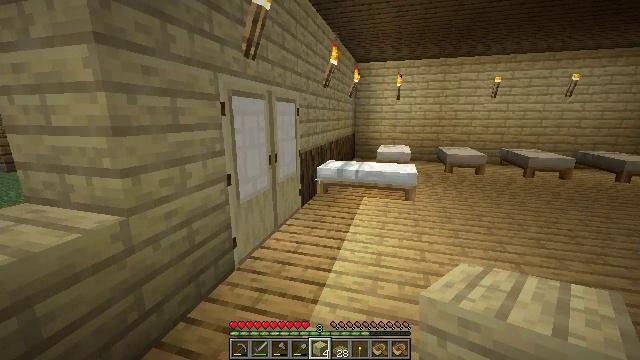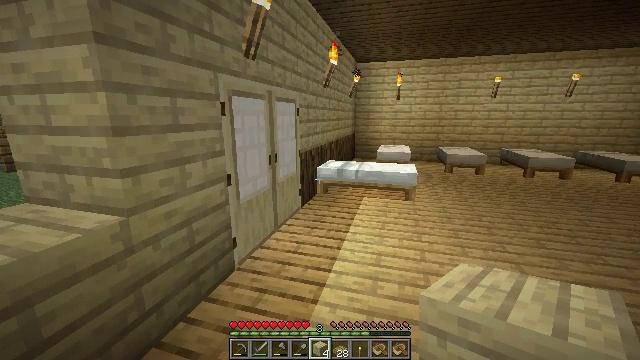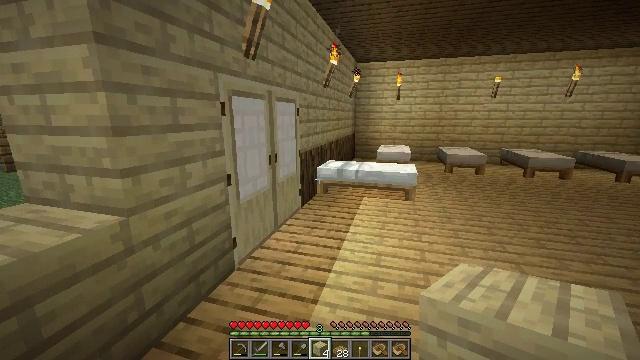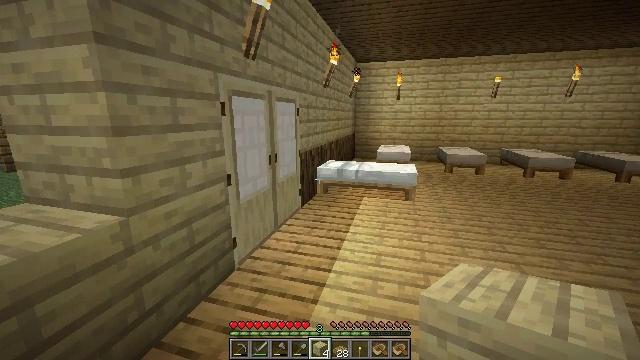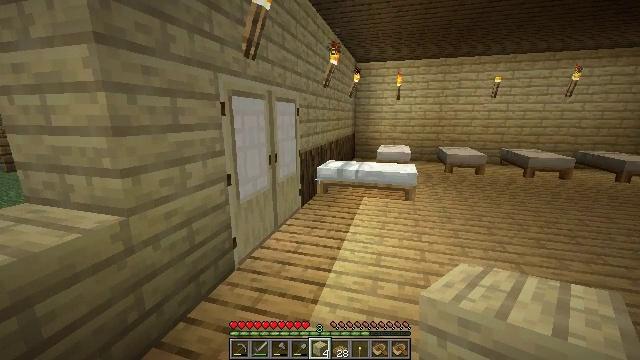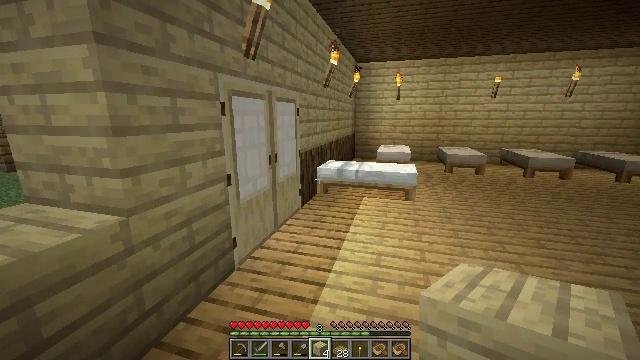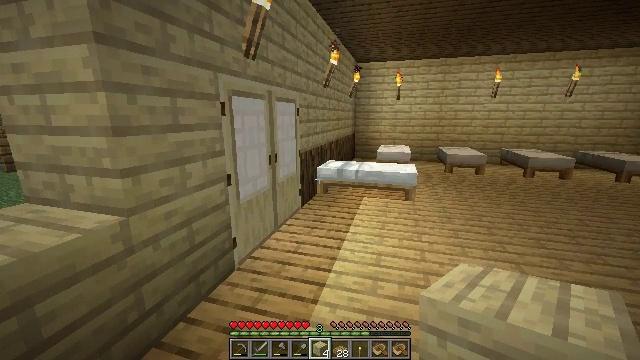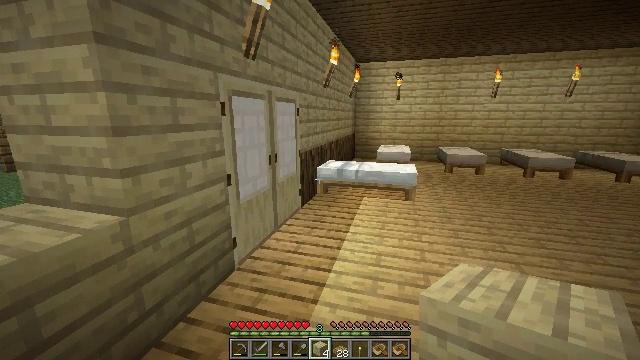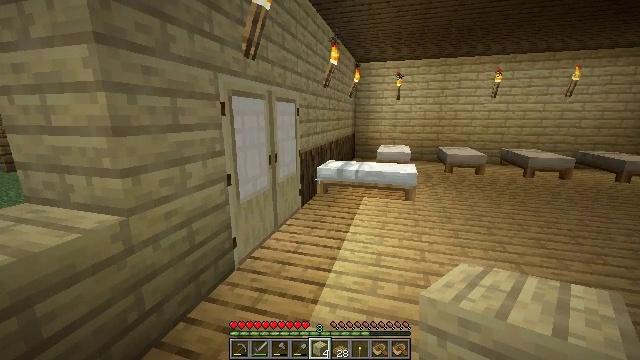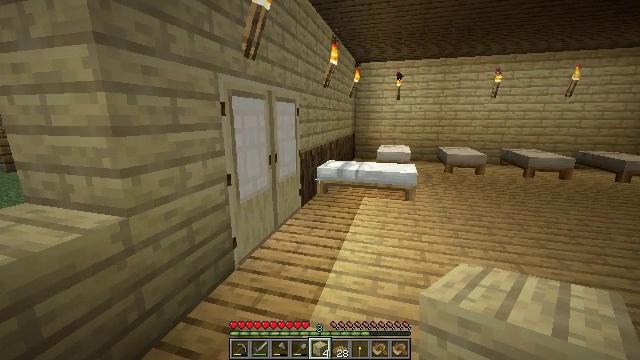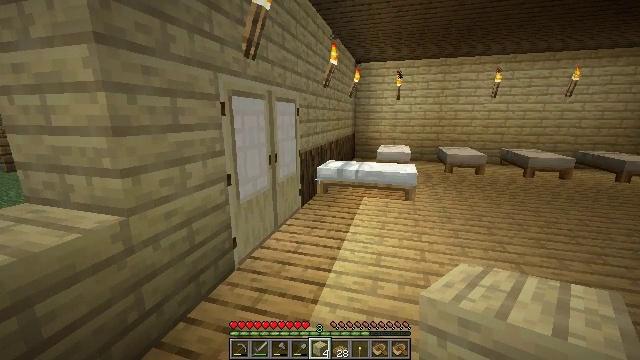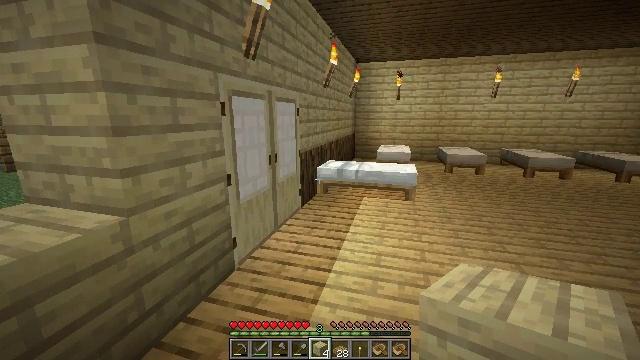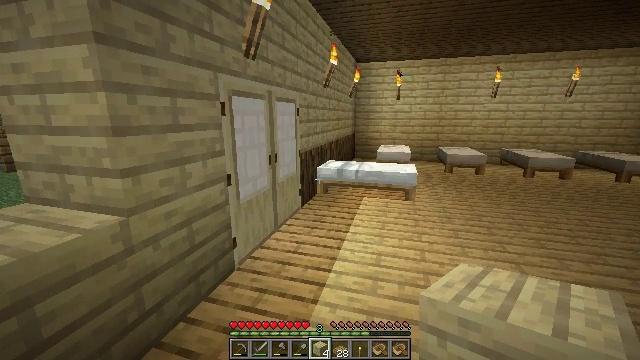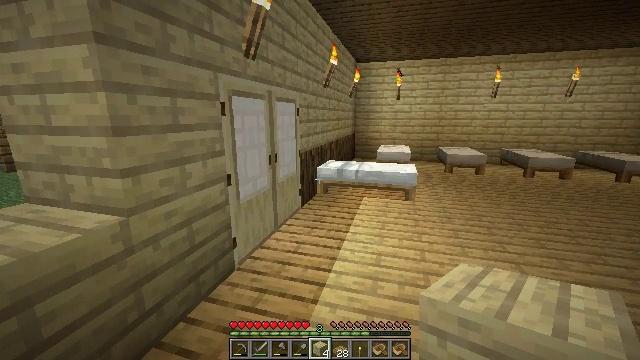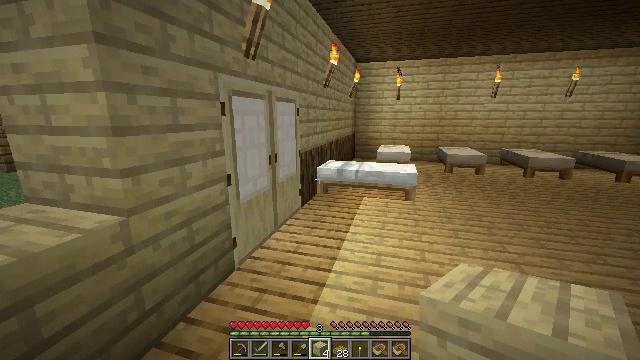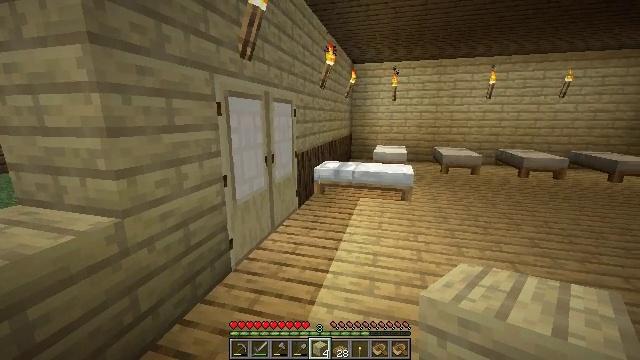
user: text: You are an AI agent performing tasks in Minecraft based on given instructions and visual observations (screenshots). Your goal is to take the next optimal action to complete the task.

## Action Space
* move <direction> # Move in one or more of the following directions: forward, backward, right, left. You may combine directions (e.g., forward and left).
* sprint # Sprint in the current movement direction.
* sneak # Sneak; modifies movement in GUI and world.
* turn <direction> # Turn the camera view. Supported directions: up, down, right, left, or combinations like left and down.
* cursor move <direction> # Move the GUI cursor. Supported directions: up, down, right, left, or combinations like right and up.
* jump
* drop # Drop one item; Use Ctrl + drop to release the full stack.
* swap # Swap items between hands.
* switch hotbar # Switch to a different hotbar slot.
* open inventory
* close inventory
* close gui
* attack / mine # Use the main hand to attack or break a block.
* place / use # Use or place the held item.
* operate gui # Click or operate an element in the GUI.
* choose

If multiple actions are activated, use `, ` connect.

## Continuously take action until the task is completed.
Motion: motion action
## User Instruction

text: Attack the birch planks to recycle them.
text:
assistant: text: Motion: no_op
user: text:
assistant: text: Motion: no_op
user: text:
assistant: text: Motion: no_op
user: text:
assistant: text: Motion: no_op
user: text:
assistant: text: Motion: no_op
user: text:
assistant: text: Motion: no_op
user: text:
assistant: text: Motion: no_op
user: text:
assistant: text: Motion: no_op
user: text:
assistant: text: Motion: no_op
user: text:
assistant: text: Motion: no_op
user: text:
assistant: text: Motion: no_op
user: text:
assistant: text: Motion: no_op
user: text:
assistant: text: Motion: no_op
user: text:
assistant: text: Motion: no_op
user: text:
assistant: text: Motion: no_op
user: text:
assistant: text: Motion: turn right
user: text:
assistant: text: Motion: turn right
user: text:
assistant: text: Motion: move forward, turn right
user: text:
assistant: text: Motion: move forward, turn right
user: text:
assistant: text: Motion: move forward
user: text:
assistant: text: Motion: move forward
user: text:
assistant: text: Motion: move forward
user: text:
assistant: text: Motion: move forward
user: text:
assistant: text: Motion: move forward
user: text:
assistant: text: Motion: move forward
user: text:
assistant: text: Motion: move forward
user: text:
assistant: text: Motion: move forward
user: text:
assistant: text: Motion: move forward, turn right
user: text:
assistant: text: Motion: move forward, turn right
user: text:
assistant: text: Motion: move forward, turn right